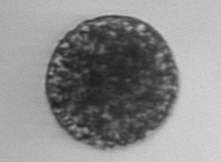
Label: Vicicitus_globosus